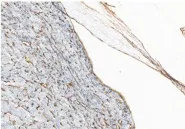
CD34 positive in intravascular tumor thrombus.
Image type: pathology (immunostaining)